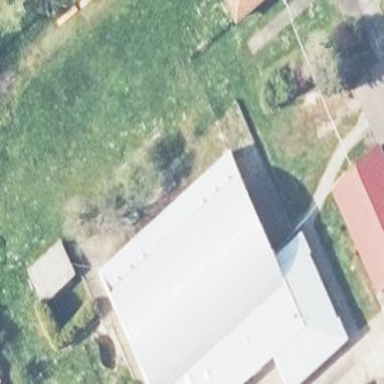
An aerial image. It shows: Sports hall building.